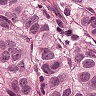
Metastatic tissue present: yes